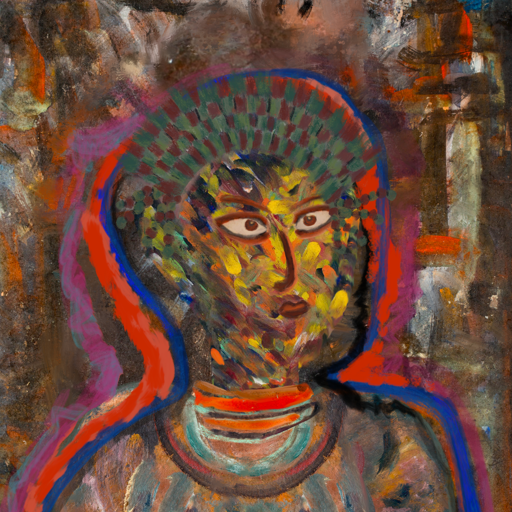
Background: GypsyQueen, Head And Neck Side: An_Impression, Face Side: Roy_Bahadur, Bust: Boggyland, Hair Side: Experience, Head Accessory: After_Raid_Crown, Second Necklace: Blank, Necklace: Experience, Baby: Blank